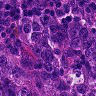
Metastatic tissue present: yes